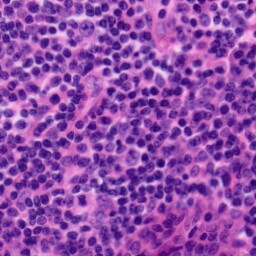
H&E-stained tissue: Tonsil